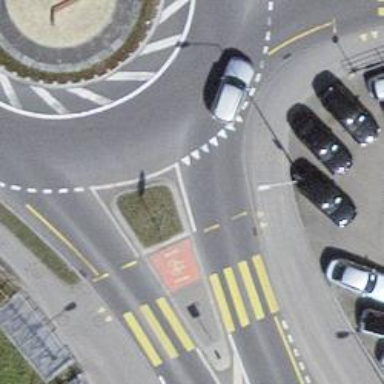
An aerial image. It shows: Road with "give way" sign.